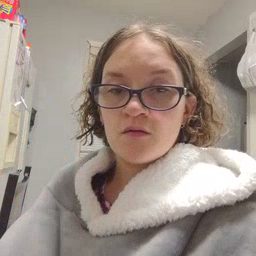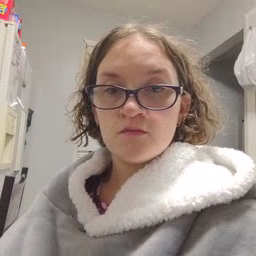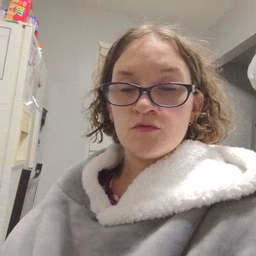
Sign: grandma